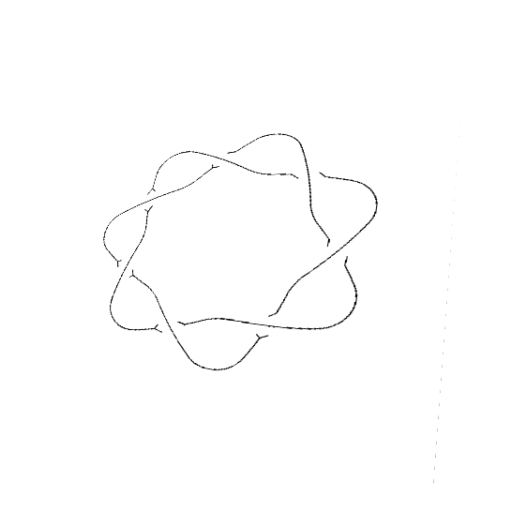
Crossing number: 7